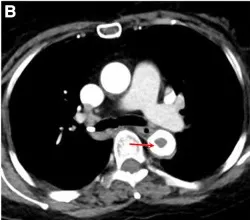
Aortic computed tomography scan displaying floating thrombus in the aortic lumen. The cross-sectional view shows the floating thrombus in the descending aorta (B).
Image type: radiology (ct)